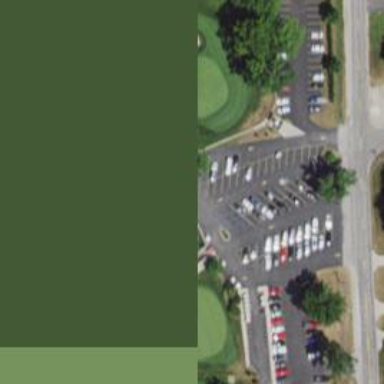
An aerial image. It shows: Clubhouse building at golf course.